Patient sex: M
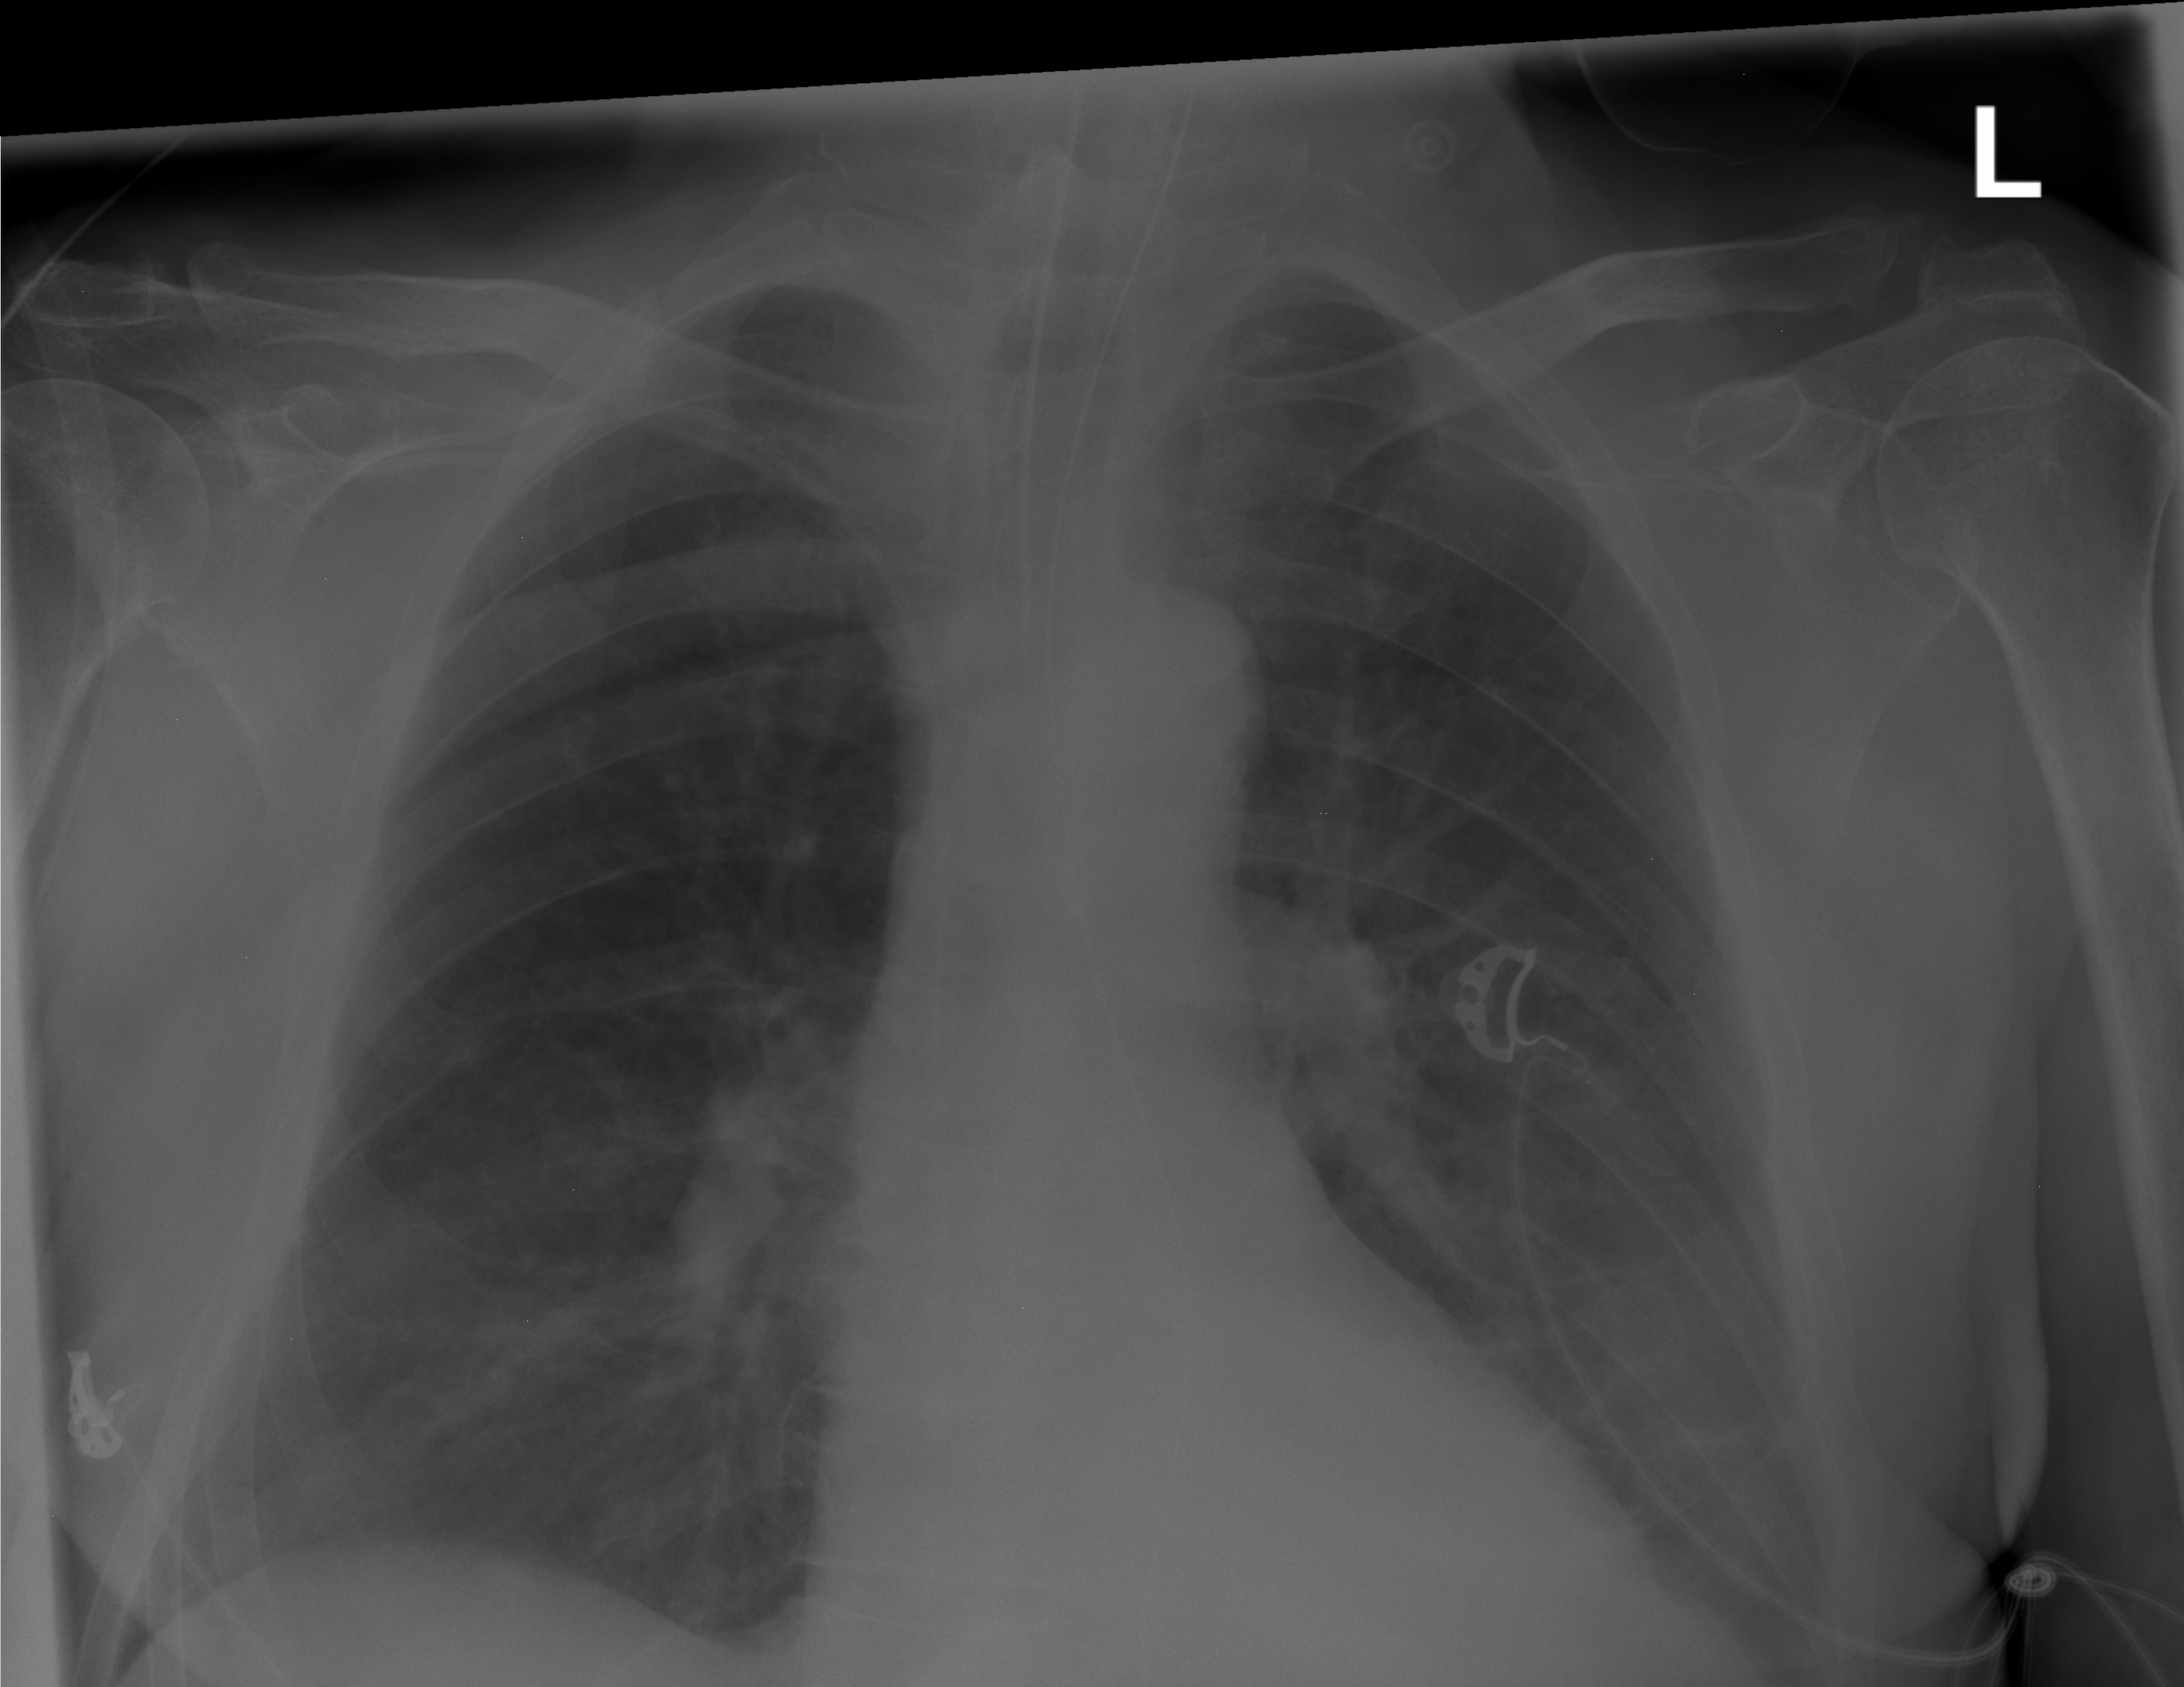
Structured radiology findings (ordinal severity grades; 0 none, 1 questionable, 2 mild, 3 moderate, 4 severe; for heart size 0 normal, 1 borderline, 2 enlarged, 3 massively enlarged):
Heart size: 0
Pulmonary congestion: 0
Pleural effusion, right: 0
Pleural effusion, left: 1
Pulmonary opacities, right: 2
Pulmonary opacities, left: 0
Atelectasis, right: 0
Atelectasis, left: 1